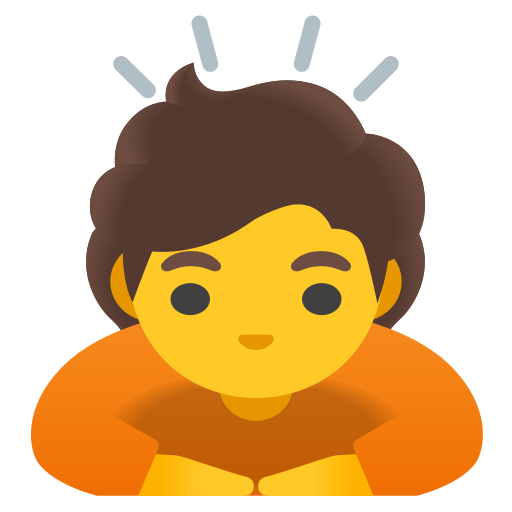
Emoji: 🙇